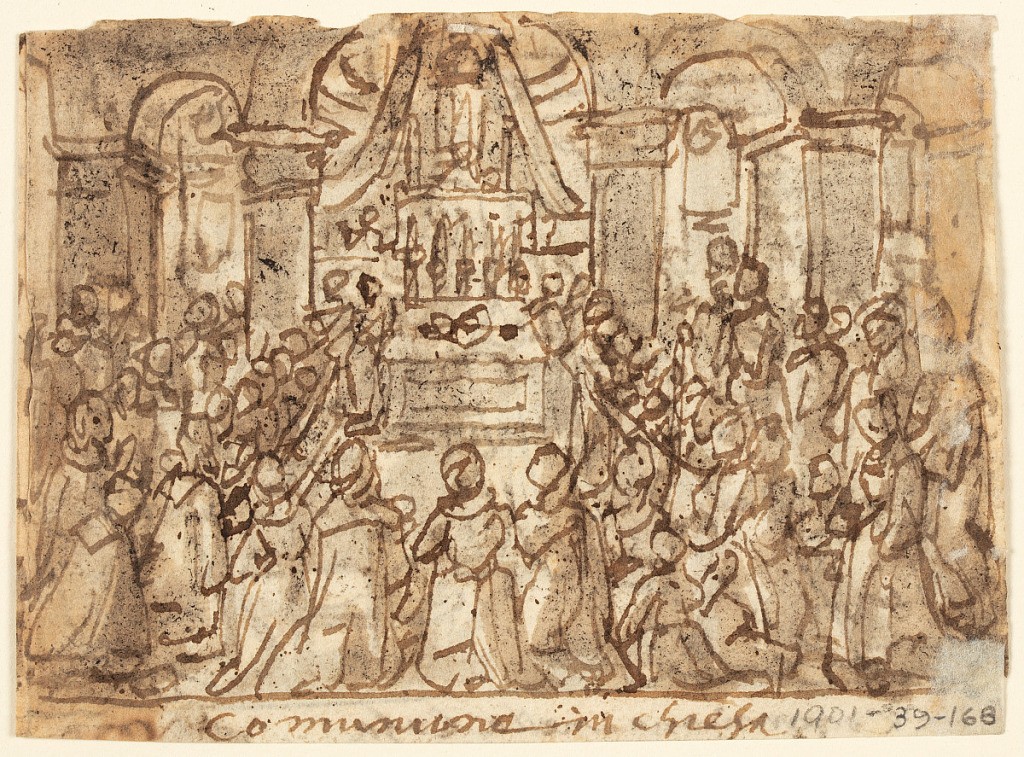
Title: Communion at Church
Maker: Jan van der Straet, called Stradanus, Flemish, 1523–1605
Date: ca. 1595 - 1605
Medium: Recto: pen and brown ink, brush and black wash over black chalk on paper Verso: pen and brown ink, brush and brown and black washes, over black chalk on laid paper
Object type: Drawing
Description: Recto: Interior view of a church with an altar at center and figures surrounding, some kneeling. A priest stands to the left of the altar administering communion. An explanatory inscription in Italian appears beneath a framing line at the bottom of the image.
Verso: A priest administers the communion to an old woman lying in bed at right. Figures kneel left and right. An explanatory inscription in Italian appears beneath a framing line at the bottom of the image.